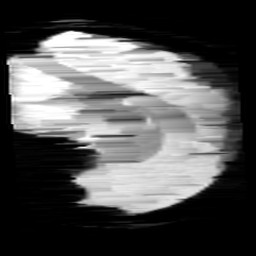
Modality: minIP
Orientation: sagittal
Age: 13
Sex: female
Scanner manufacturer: siemens
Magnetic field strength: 3 T
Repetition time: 0.027 s
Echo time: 0.02 s